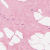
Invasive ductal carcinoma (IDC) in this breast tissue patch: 0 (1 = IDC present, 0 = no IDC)